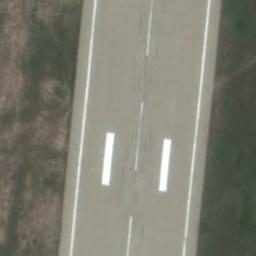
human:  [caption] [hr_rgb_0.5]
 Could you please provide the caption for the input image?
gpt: The grass is on either side of the runway .

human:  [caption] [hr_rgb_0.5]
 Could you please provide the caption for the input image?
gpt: The runway with two touchdown zone markings goes through the lawn .

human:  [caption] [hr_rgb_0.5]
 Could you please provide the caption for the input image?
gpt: There is a green lawn next to the runway, With white dashes of varying thickness on the runway .

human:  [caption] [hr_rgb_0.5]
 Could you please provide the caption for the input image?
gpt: The runway is on the grass next to the bare land .

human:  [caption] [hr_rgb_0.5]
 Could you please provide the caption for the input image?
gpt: There are green meadows beside the runway .